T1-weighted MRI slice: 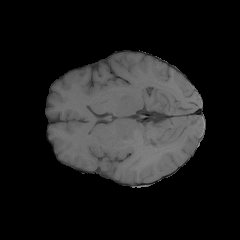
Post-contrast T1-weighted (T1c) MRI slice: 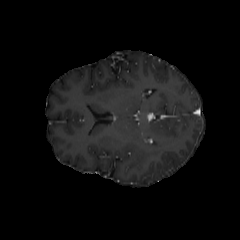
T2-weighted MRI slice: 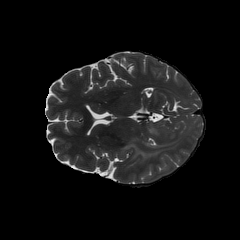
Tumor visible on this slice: yes